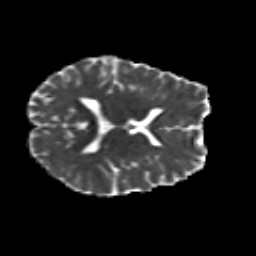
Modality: MD
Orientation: axial
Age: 20
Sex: female
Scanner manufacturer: siemens
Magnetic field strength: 3 T
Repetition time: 8.8 s
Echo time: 0.085 s